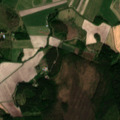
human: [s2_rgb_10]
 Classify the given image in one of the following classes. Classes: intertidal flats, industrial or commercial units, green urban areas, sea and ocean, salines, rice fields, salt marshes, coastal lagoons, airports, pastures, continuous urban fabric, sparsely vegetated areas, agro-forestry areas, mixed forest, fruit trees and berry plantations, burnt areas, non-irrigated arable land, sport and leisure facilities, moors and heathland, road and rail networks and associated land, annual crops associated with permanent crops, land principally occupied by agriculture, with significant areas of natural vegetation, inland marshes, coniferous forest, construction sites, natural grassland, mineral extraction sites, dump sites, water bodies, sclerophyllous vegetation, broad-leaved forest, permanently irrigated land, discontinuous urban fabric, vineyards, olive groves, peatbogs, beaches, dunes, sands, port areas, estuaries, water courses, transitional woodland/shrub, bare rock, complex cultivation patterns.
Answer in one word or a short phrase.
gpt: non-irrigated arable land, coniferous forest, mixed forest, transitional woodland/shrub